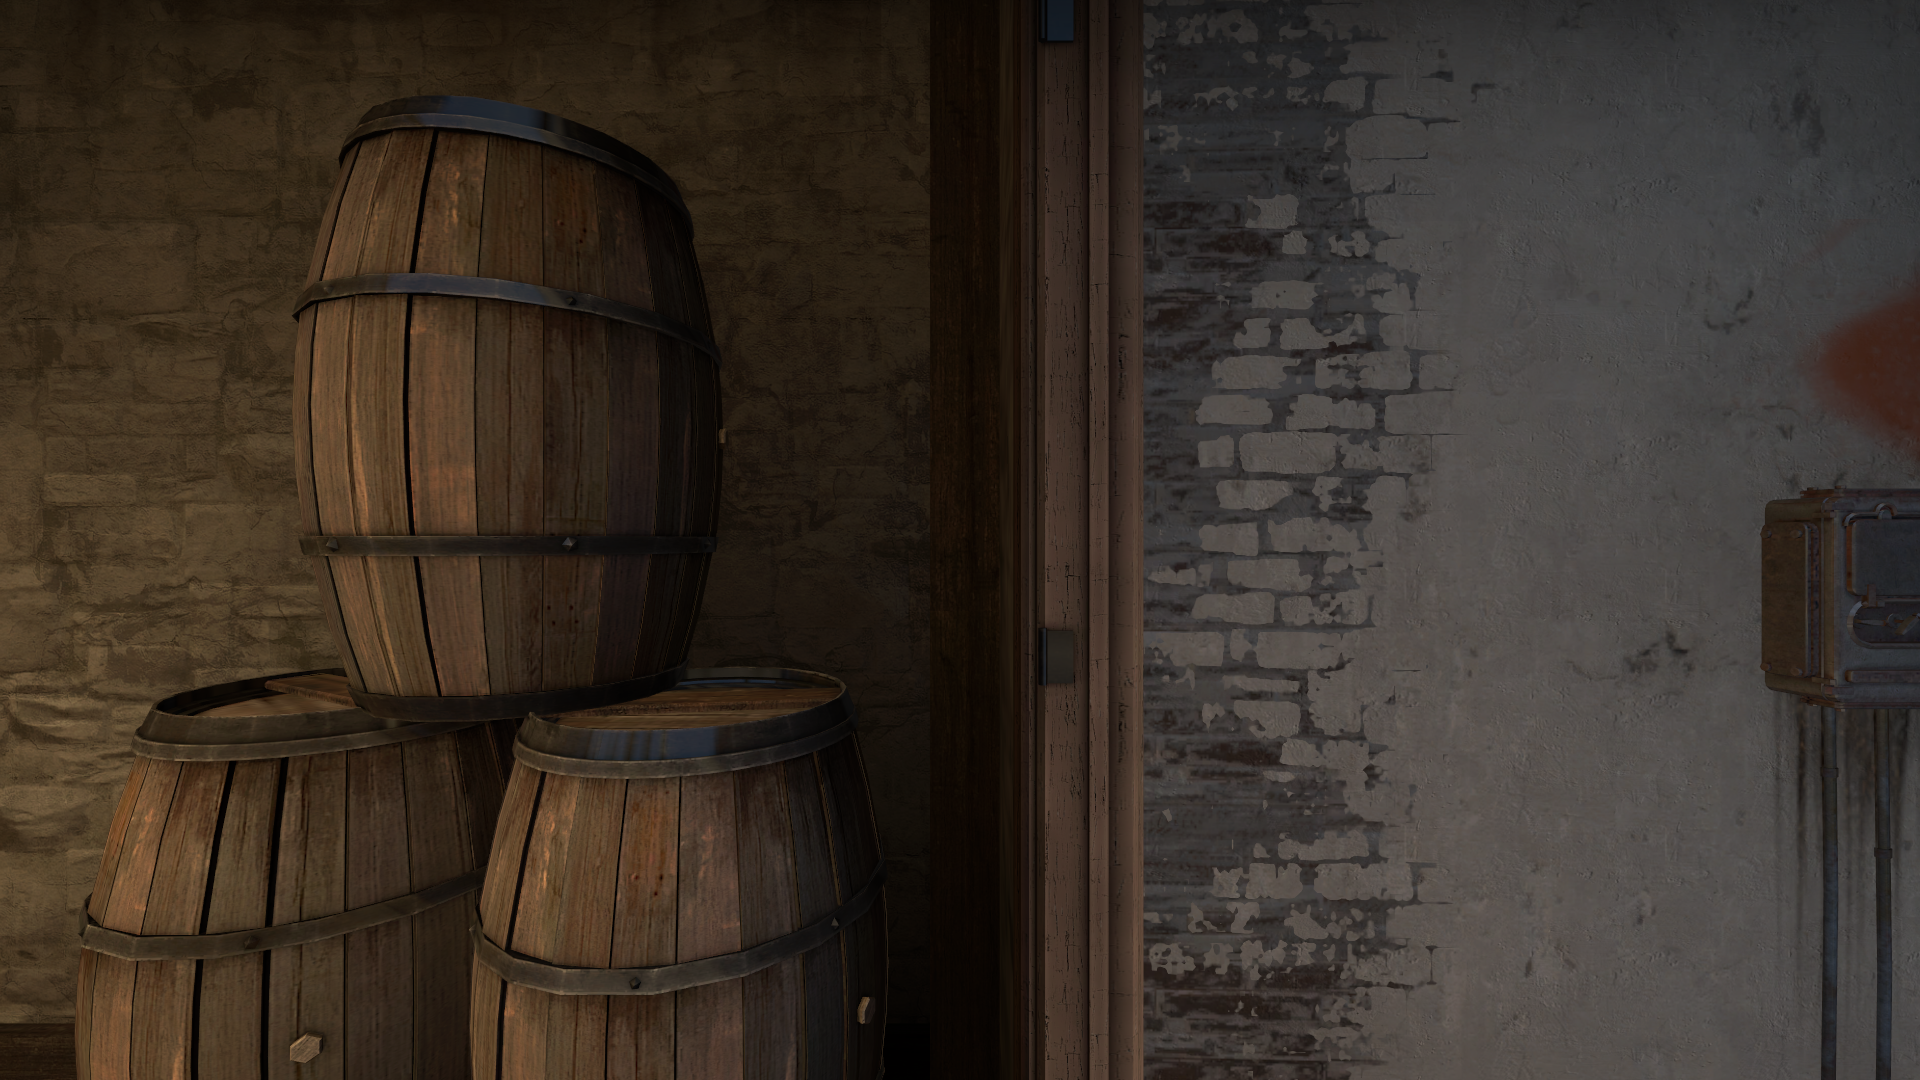
Map: de_inferno